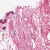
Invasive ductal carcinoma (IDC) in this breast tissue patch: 0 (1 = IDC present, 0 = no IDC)